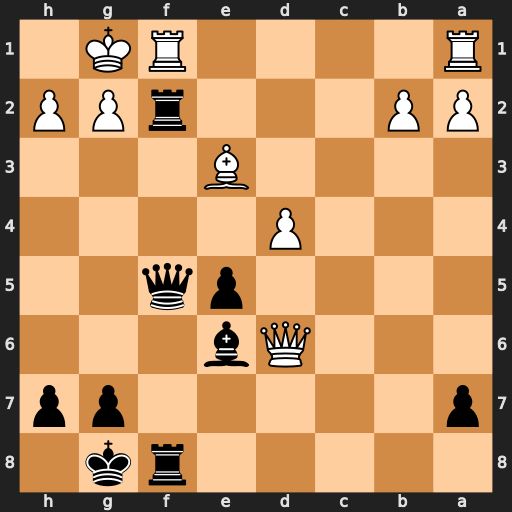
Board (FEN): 5rk1/p5pp/3Qb3/4pq2/3P4/4B3/PP3rPP/R4RK1
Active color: b
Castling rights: -
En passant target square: -
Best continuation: Rxf1+ Rxf1 Qxf1#